Aerial crown-view tile of a tropical tree (Barro Colorado Island, Panama), acquired 20250915:
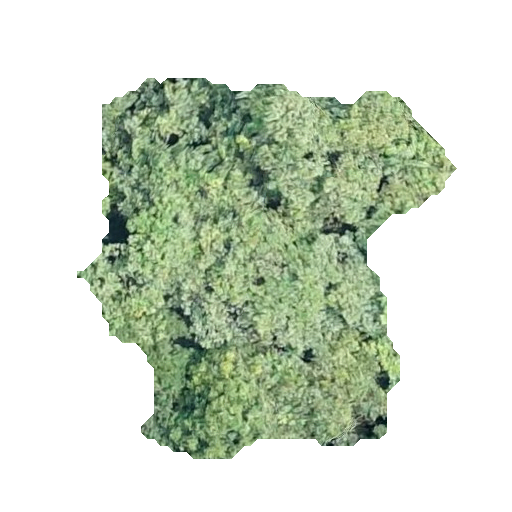
Species: Apeiba tibourbou
GBIF accepted scientific name: Apeiba tibourbou
Crown area: 143.724 m²